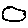
Label: cloud